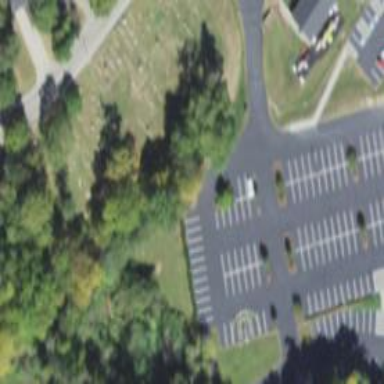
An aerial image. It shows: Cemetery.